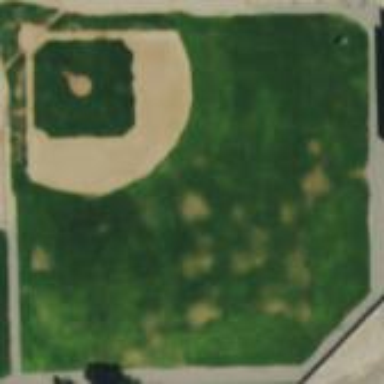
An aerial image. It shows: Grass pitch used for baseball.